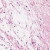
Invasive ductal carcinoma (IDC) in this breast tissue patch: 0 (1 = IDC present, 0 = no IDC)